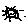
Label: sun